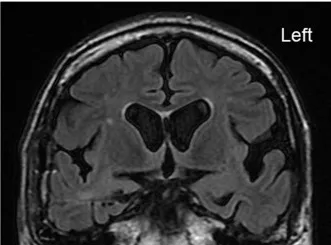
Axial T2-weighted image. Show right temporal cavernous malformation (CM). Cortical atrophy and ventriculomegaly of the brain are also seen.
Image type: radiology (mri)